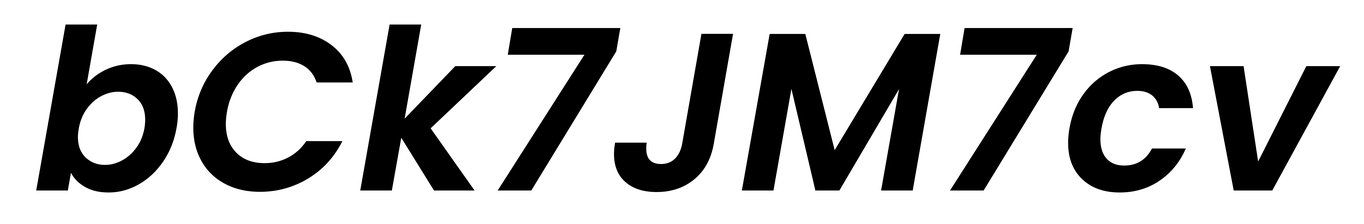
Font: Poppins-SemiBoldItalic